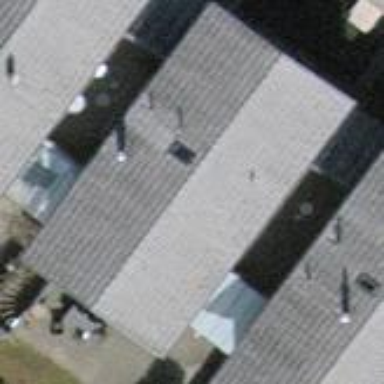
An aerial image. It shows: Terrace building with gabled light grey roof and light steel blue walls.